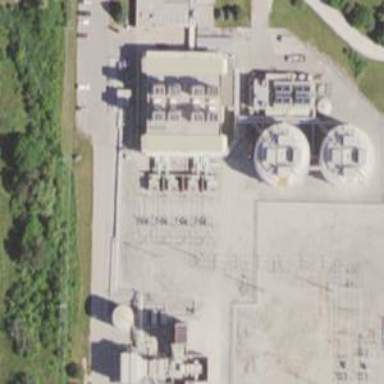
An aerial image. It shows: Switch for power supply.